Brain MRI, t2w sequence, axial 2D slice.
Patient: age 37, sex F, weight 95 kg, height 1.95 m
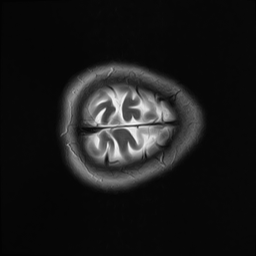